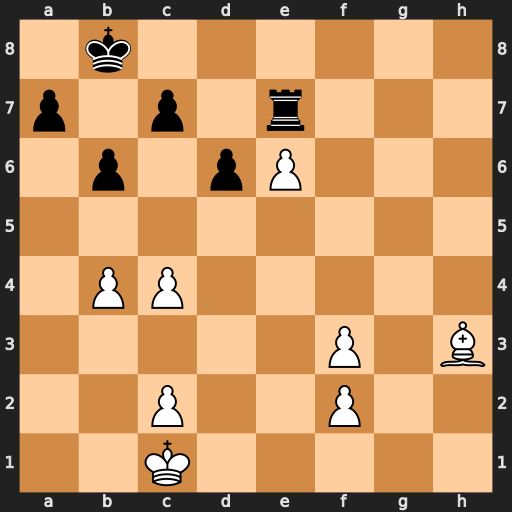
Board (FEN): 1k6/p1p1r3/1p1pP3/8/1PP5/5P1B/2P2P2/2K5
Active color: w
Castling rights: -
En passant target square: -
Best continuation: f4 Kc8 f5 Kd8 f6